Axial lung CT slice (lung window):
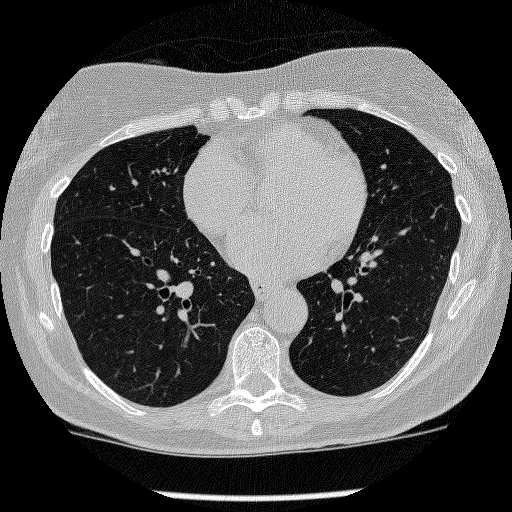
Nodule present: no